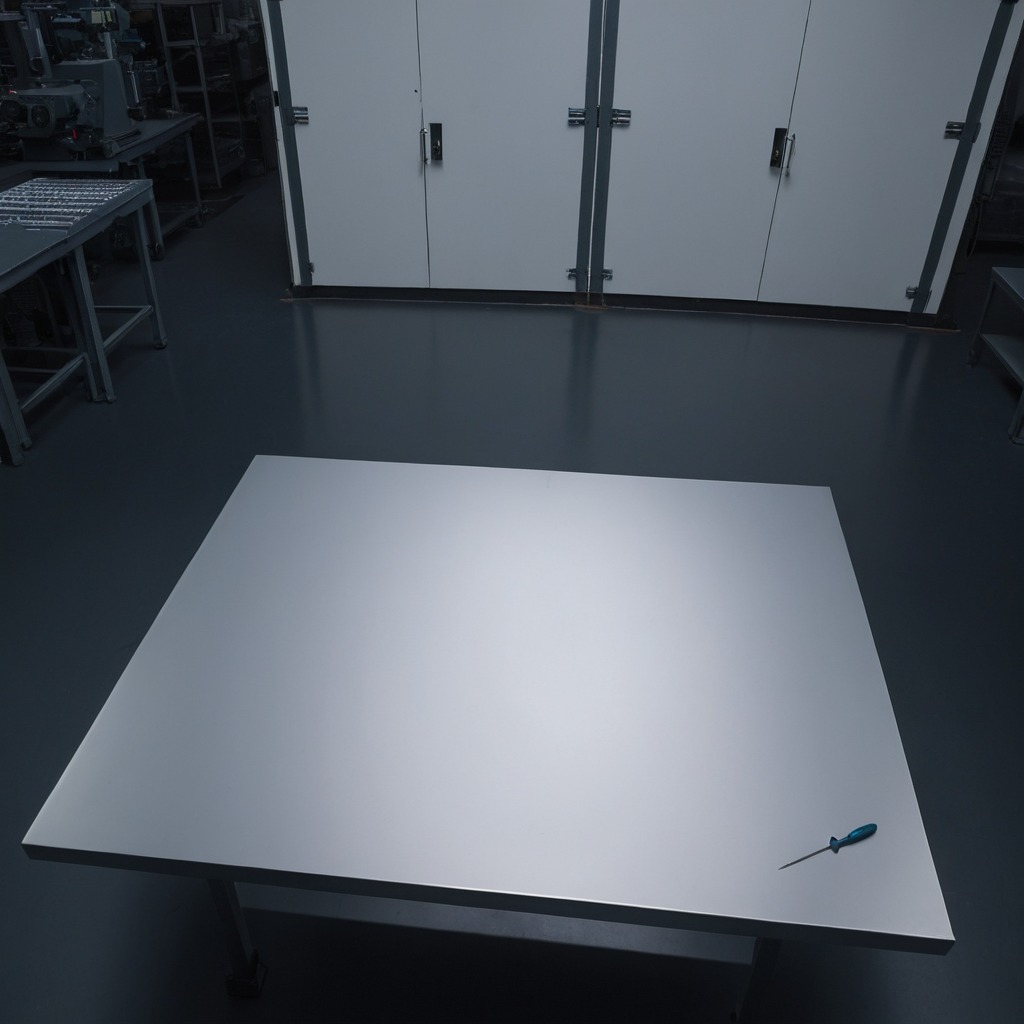
A screwdriver is lying on the tabletop in the evening.